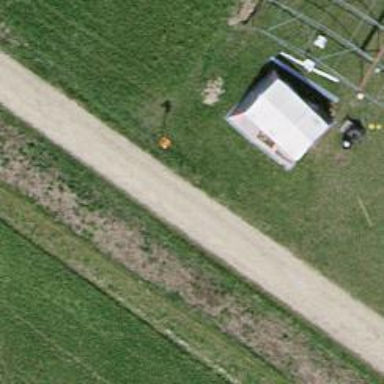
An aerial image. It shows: Aerial marker colored orange.